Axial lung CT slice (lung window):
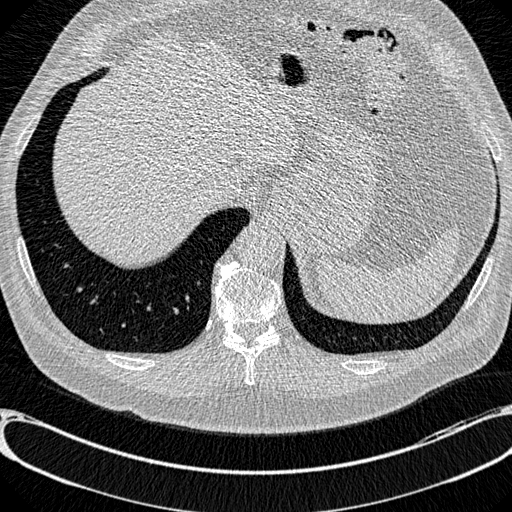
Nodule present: no